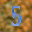
Label: 5